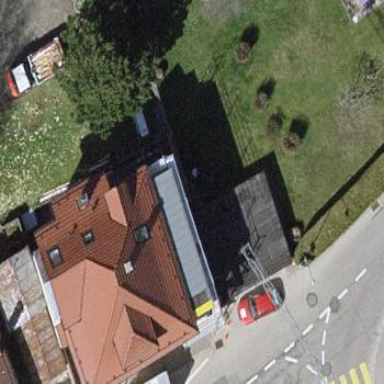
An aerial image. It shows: Garage building.